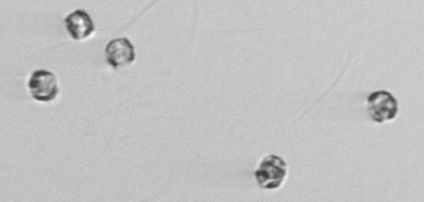
Label: Thalassiosira_sp_aff_mala